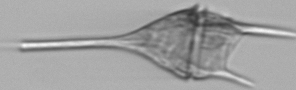
Label: Tripos_lineatus